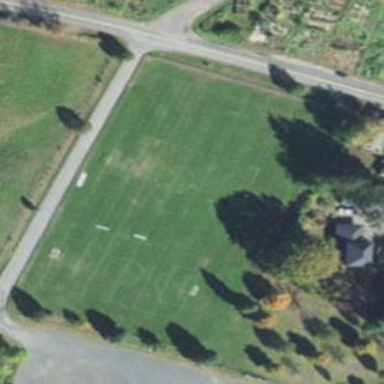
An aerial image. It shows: Soccer pitch with grass surface for leisure and sports.